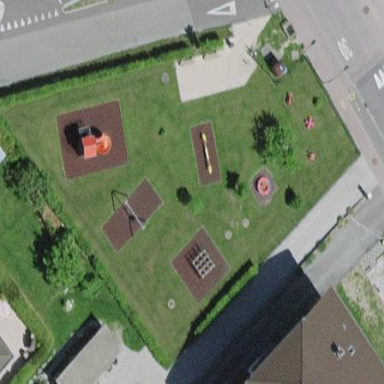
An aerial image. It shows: Playground area for leisure land.